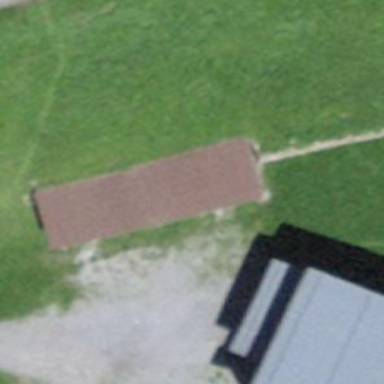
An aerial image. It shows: View of roof of building.